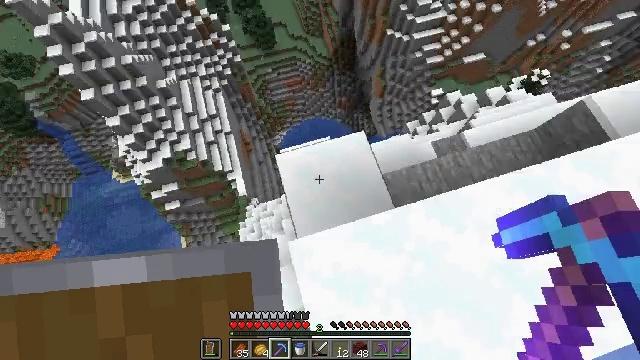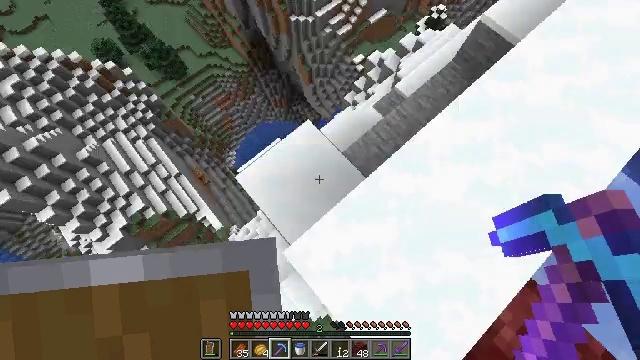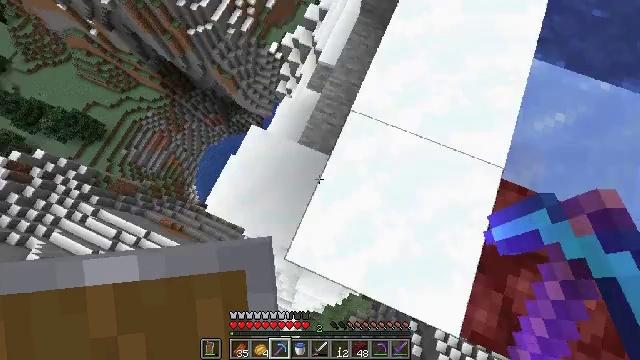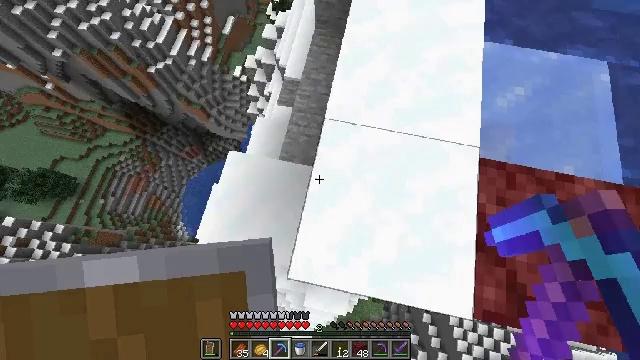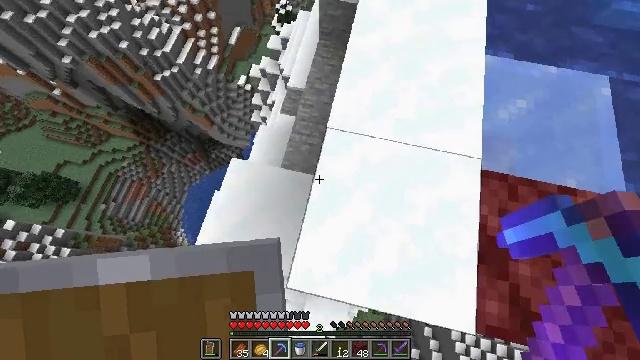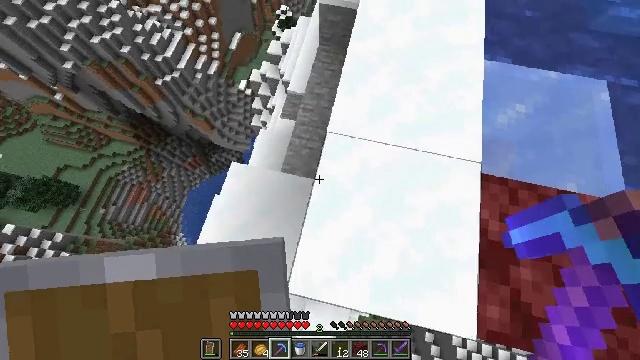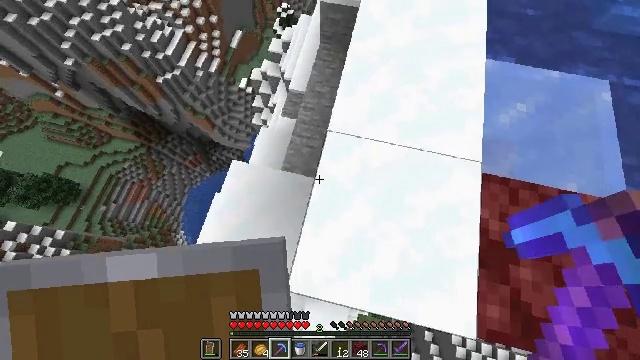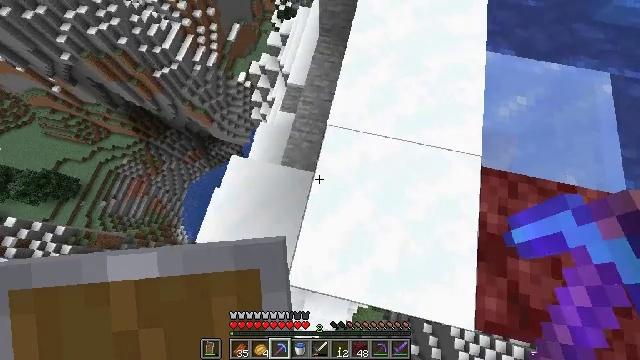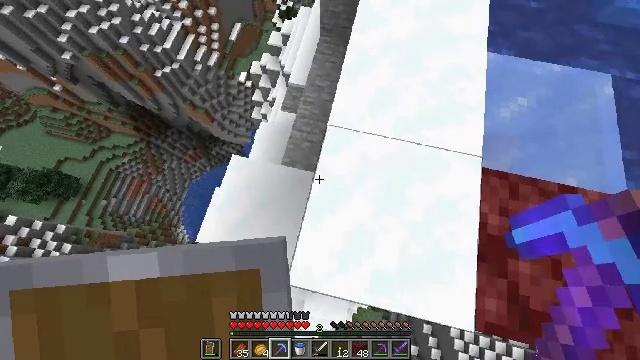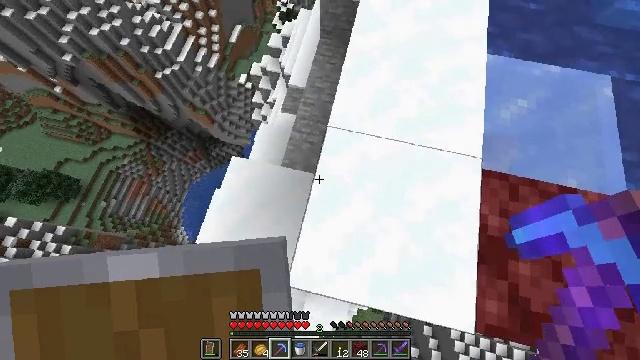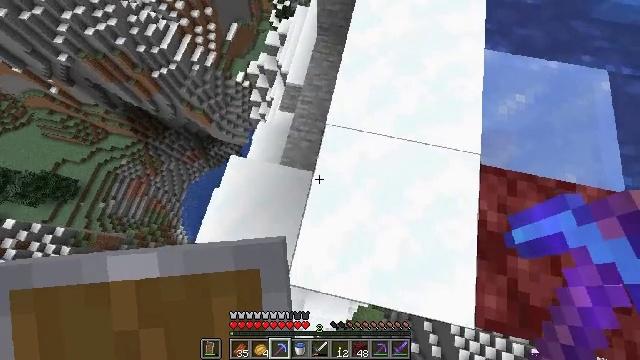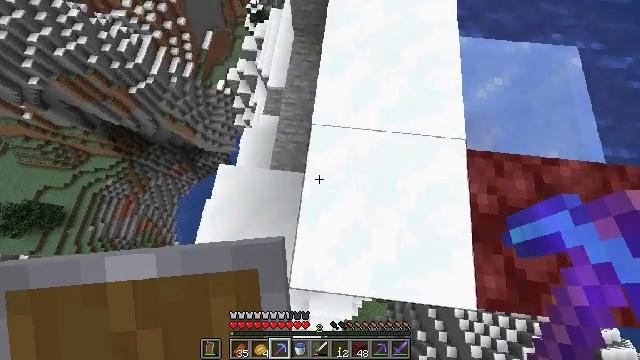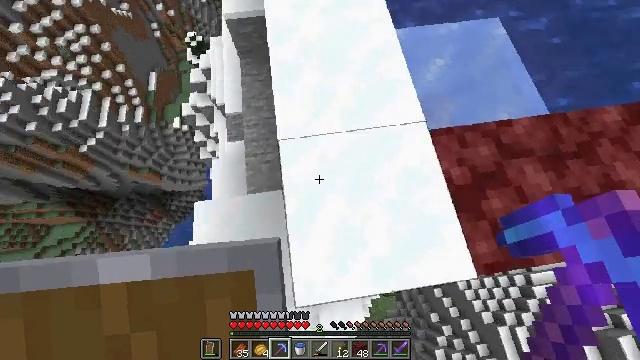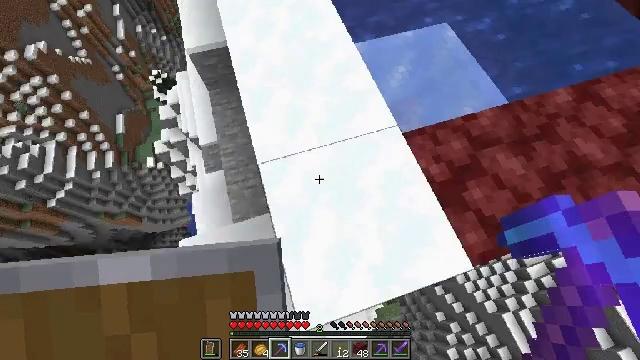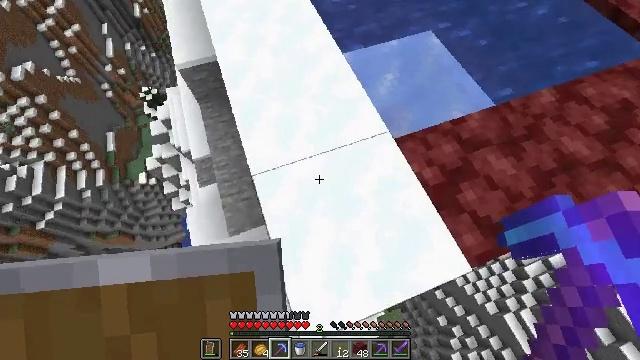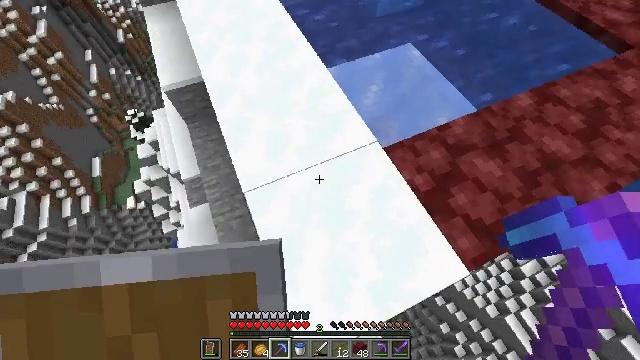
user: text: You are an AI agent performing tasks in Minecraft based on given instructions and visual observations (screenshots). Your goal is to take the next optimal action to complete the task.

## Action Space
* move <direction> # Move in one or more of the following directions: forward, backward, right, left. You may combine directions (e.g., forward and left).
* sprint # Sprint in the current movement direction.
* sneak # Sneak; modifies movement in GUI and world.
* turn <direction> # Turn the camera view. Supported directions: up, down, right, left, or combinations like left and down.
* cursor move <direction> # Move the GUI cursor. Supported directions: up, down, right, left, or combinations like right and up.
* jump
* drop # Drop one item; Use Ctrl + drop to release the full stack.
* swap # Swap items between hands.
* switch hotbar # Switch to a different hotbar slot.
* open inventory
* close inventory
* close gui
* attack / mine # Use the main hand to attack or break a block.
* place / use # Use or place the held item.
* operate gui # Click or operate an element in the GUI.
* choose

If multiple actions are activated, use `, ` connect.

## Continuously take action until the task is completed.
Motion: motion action
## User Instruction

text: Mine the ice block.
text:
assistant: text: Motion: turn right and down
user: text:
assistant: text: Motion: turn right and down
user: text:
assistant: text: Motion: turn right and up
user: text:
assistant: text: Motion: turn left and up
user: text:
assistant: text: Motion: no_op
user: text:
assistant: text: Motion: no_op
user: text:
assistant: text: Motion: turn down
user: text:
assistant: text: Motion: no_op
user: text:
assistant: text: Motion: no_op
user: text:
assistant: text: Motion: no_op
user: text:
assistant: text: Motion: turn right
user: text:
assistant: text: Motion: turn right and up
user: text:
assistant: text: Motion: turn right and up
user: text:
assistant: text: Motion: turn right and up
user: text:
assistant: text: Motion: turn right and up
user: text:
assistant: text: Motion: turn right and up
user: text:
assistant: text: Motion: turn right and up
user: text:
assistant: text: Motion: turn right and up
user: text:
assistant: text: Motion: move forward, turn right and up
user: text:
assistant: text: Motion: move forward, turn right
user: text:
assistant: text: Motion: move forward, turn right
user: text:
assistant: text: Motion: turn right and down
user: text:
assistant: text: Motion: turn right
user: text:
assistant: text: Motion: no_op
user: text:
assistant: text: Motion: no_op
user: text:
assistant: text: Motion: no_op
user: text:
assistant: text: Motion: attack / mine
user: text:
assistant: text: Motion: attack / mine
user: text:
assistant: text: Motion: attack / mine
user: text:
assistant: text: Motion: attack / mine